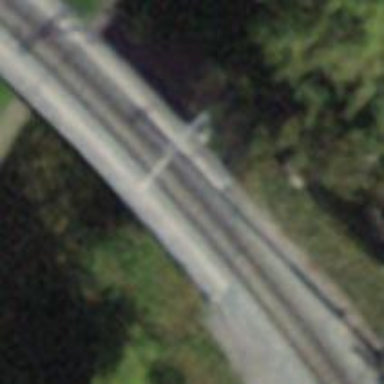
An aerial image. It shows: Narrow-gauge railway with electrified tracks and one viaduct bridge.